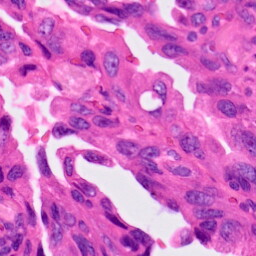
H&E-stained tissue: Lung